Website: macys
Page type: billing-address
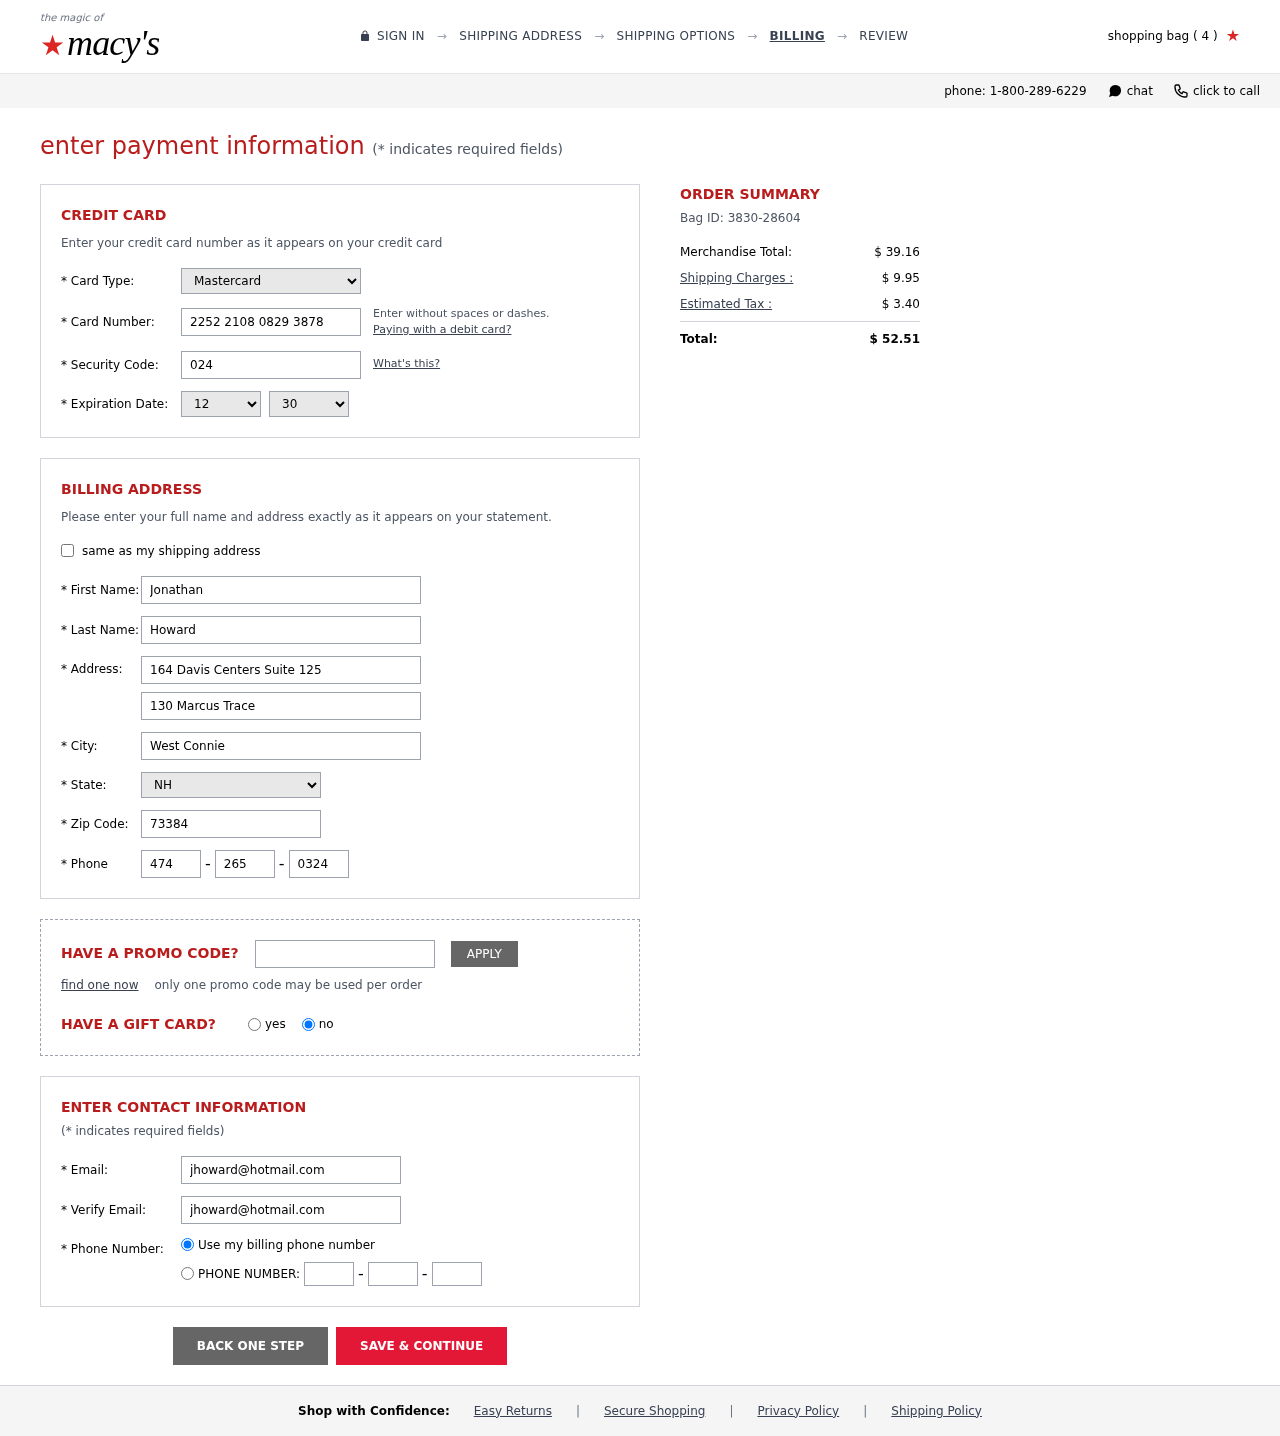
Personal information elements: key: PII_CARD_CVV
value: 024
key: PII_CARD_EXPIRY_MONTH
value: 12
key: PII_CARD_EXPIRY_YEAR
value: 30
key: PII_CARD_NUMBER
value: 2252 2108 0829 3878
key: PII_CARD_TYPE
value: Mastercard
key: PII_CITY
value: West Connie
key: PII_EMAIL
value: jhoward@hotmail.com
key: PII_FIRSTNAME
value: Jonathan
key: PII_LASTNAME
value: Howard
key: PII_PHONE_AREA
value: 474
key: PII_PHONE_PREFIX
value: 265
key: PII_PHONE_SUFFIX
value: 0324
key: PII_POSTCODE
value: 73384
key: PII_STATE_ABBR
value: NH
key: PII_STREET
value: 164 Davis Centers Suite 125
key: PII_STREET2
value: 130 Marcus Trace
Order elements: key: ORDER_NUM_ITEMS
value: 4
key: ORDER_ID
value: Bag ID: 3830-28604
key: ORDER_SUBTOTAL
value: $ 39.16
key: ORDER_SHIPPING_COST
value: $ 9.95
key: ORDER_TAX
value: $ 3.40
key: ORDER_TOTAL
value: $ 52.51